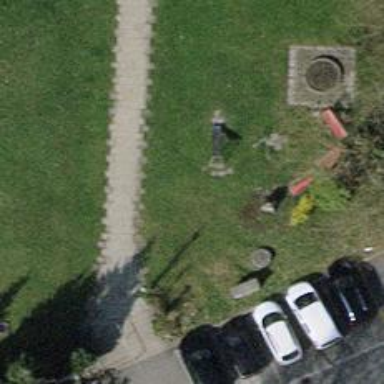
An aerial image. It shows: Playground area for leisure activities on the land.